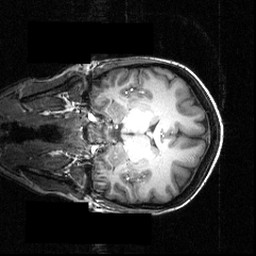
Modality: T1w
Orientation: coronal
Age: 27
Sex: female
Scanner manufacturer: siemens
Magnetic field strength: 3.951 T
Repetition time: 1.5 s
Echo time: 0.00335 s